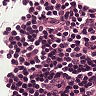
Metastatic tissue present: no